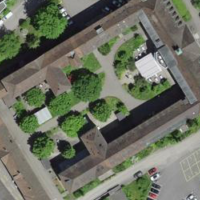
EUNIS habitat code: 54
Species observed at this site:
Symphoricarpos albus